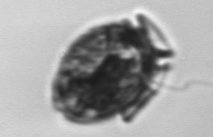
Label: Dinophysis_acuminata